Question: how can I remove the bottom border line of data control item in 'DataRepeater' control:

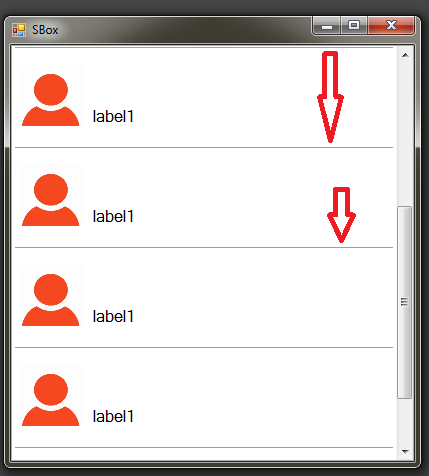
Answer: The separator which you see in 'DataRepeater' control between items, is a drawing on non-client area of 'DataRepeaterItem' control.
You can find those 'DataRepeaterItem' and handle those <URL>'.
To do so, we create a class deriving from <URL> which enables us to handle messages of another window, if we assign handle of other window to it:
'''
using Microsoft.VisualBasic.PowerPacks;
using System;
using System.Drawing;
using System.Runtime.InteropServices;
using System.Windows.Forms;
public class DataRepeaterItemHelper : NativeWindow
{
private DataRepeaterItem item;
private const int WM_NCPAINT = 0x85;
[DllImport("user32.dll")]
static extern IntPtr GetWindowDC(IntPtr hWnd);
[DllImport("user32.dll")]
static extern int ReleaseDC(IntPtr hWnd, IntPtr hDC);
public DataRepeaterItemHelper(DataRepeaterItem repeaterItem)
{
item = repeaterItem;
this.AssignHandle(item.Handle);
}
protected override void WndProc(ref Message m)
{
base.WndProc(ref m);
if (m.Msg == WM_NCPAINT)
{
var hdc = GetWindowDC(m.HWnd);
using (var g = Graphics.FromHdcInternal(hdc))
using (var p = new Pen(item.BackColor, 1))
g.DrawLine(p, 0, item.Height - 1, item.Width - 1, item.Height - 1);
ReleaseDC(m.HWnd, hdc);
}
}
}
'''
Then we handle 'DrawItem' event of 'DataRepeater' and check if we didn't have created a 'DataRepeaterItemHelper' for 'e.DataRepeaterItem' we create one. It helps drawing the separator with the same color as item back color. Also after loading data into 'DataRepeater' we should create 'DataRepeaterItemHelper' for the first items which 'DrawItem' event doesn't fire for them. To keep track of items which we created a 'DataRepeaterItemHelper' for them, we keep handled items in a 'List<DataRepeaterItem>':
'''
new List<DataRepeaterItem> items = new List<DataRepeaterItem>();
void HandleItem(DataRepeaterItem item)
{
if (items.Contains(item))
return;
var handler = new DataRepeaterItemHelper(item);
items.Add(item);
}
private void Form1_Load(object sender, EventArgs e)
{
//Load data and put data in dataRepeater1.DataSource
var db = new TestDBEntities();
this.dataRepeater1.DataSource = db.Category.ToList();
this.dataRepeater1.Controls.OfType<DataRepeaterItem>().ToList()
.ForEach(item => HandleItem(item));
this.dataRepeater1.DrawItem += dataRepeater1_DrawItem;
}
void dataRepeater1_DrawItem(object sender, DataRepeaterItemEventArgs e)
{
HandleItem(e.DataRepeaterItem);
}
'''
And here is the result:
<URL>
- 'Form1_Load''Load''dataRepeater1_DrawItem''DrawItem''Form1_Load'- 'DataRepeater'